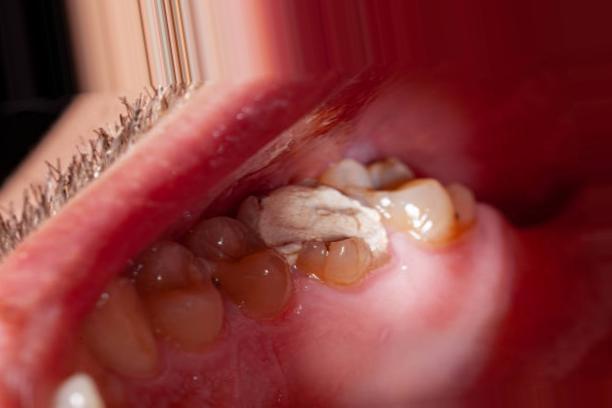
Condition: Caries